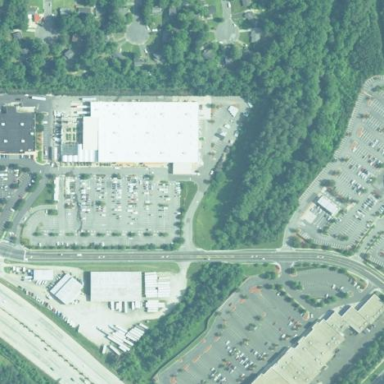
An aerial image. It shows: Retail area.